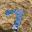
Label: 7